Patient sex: F
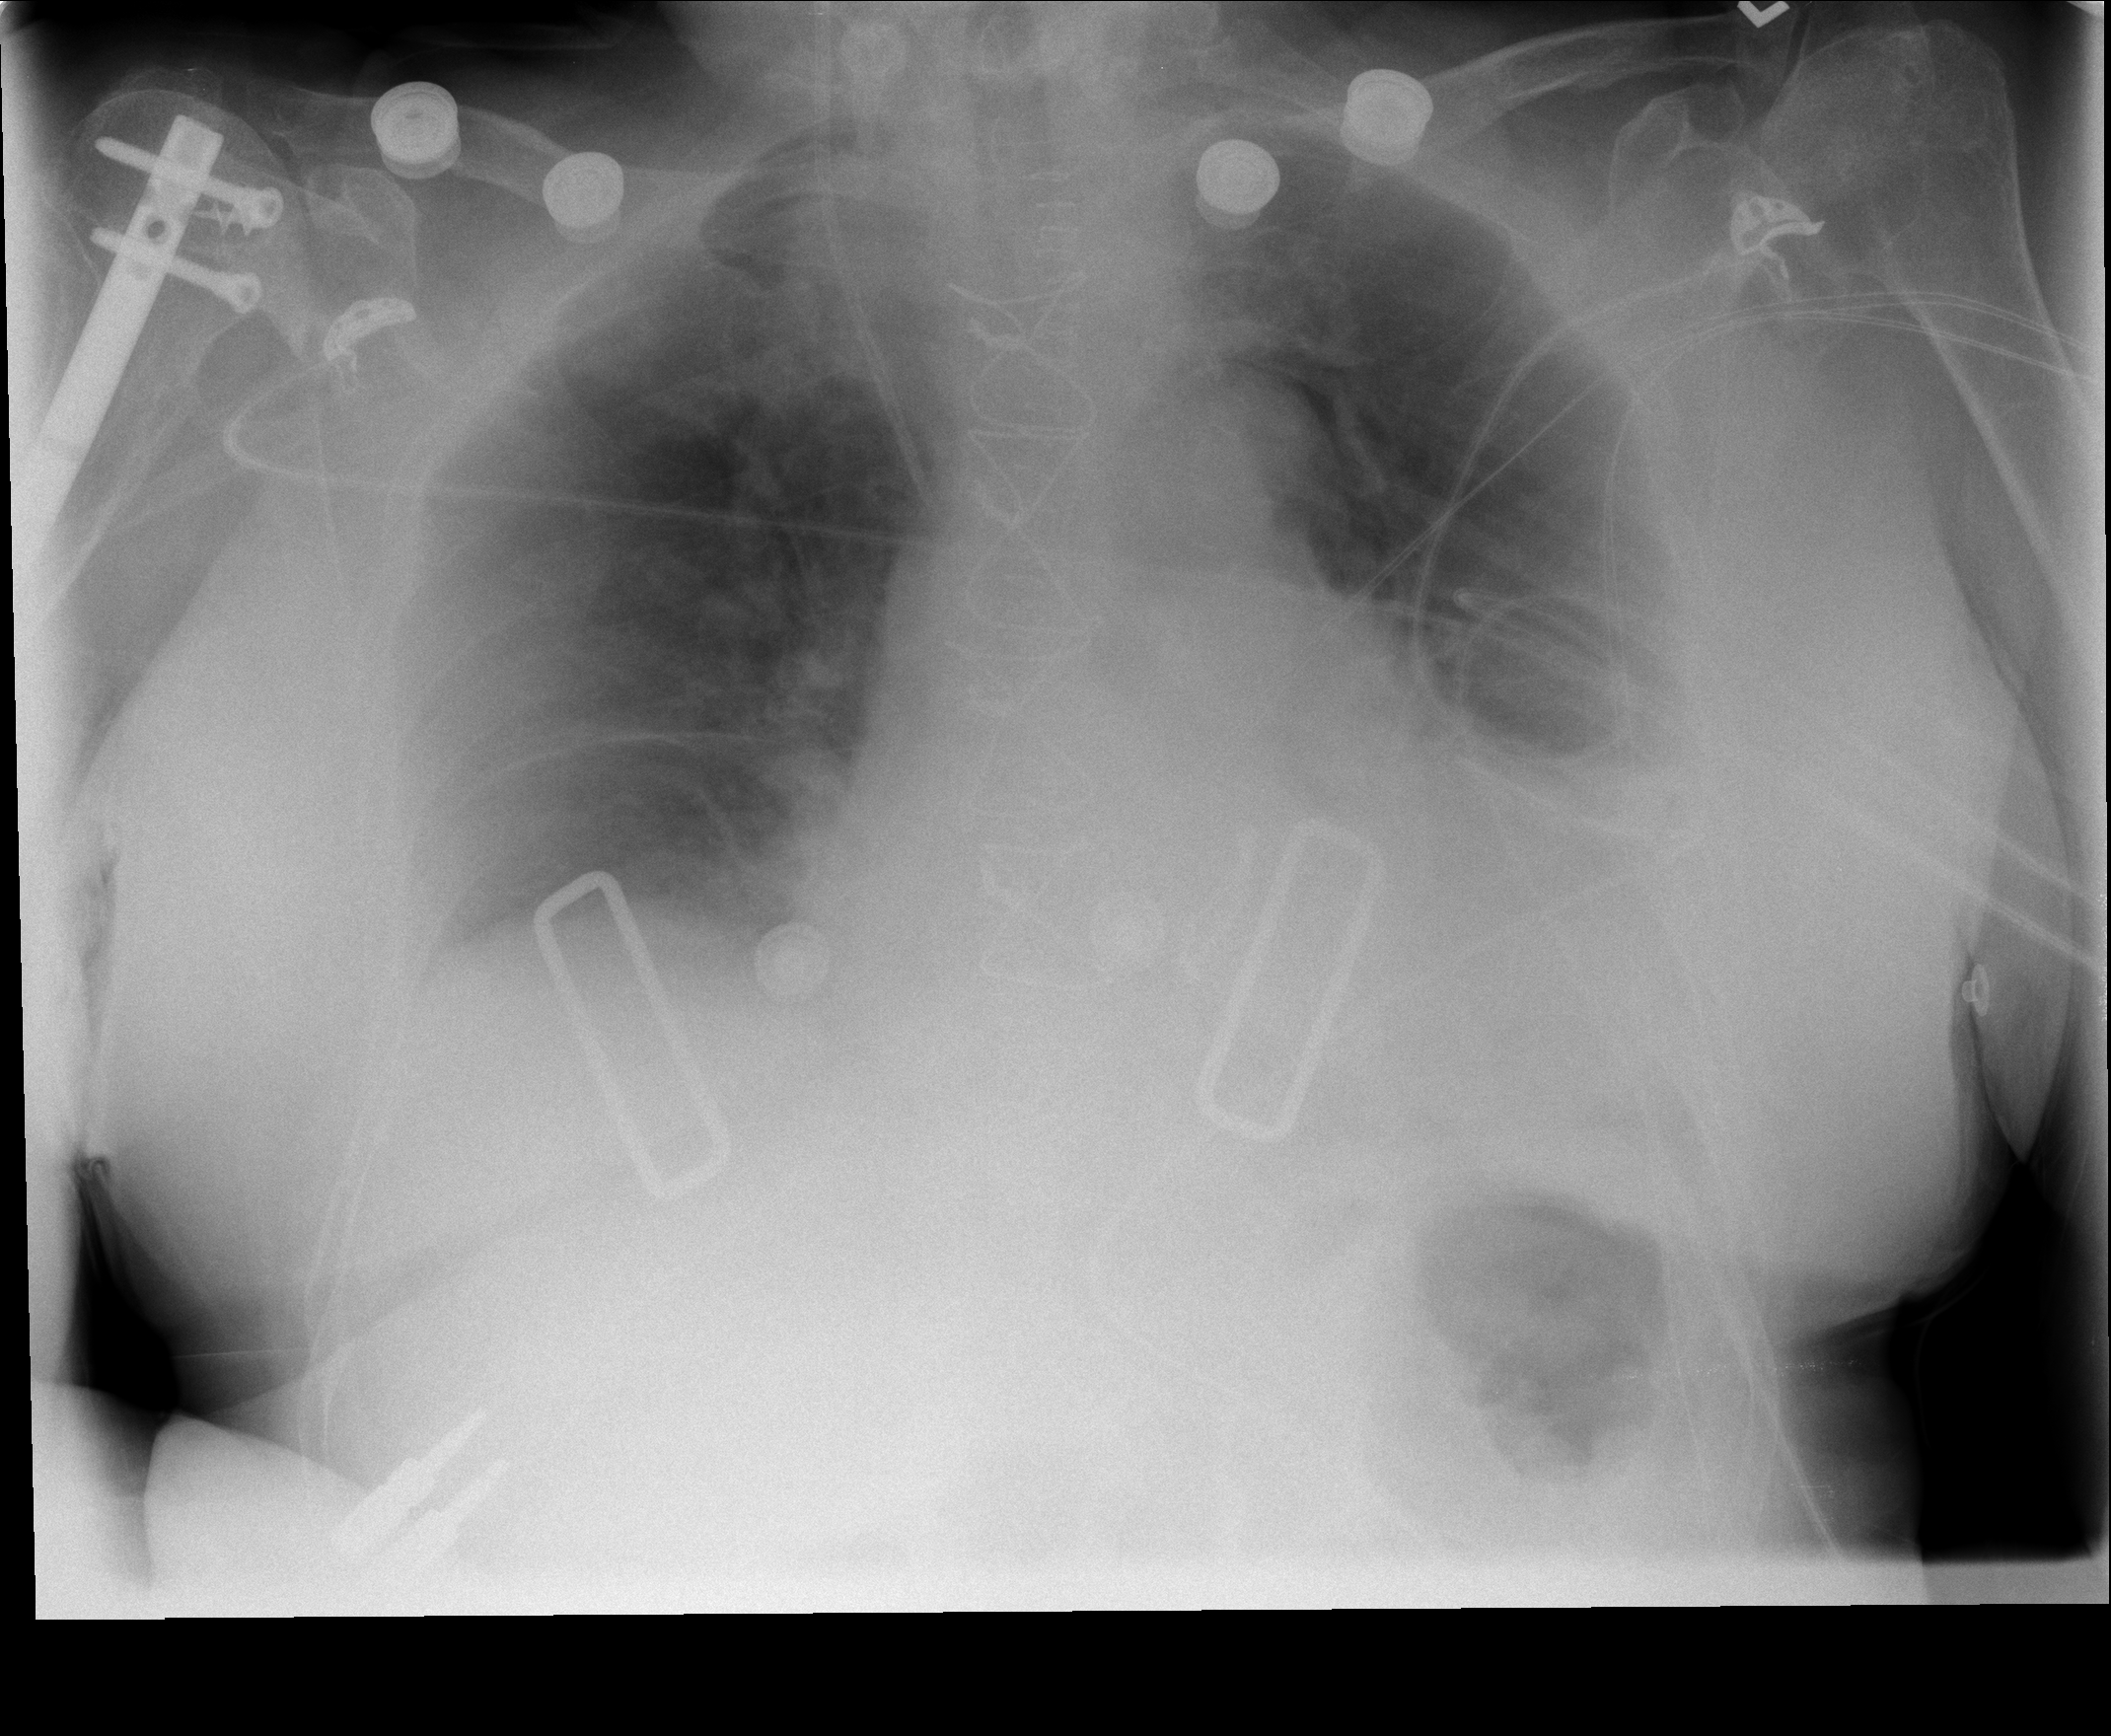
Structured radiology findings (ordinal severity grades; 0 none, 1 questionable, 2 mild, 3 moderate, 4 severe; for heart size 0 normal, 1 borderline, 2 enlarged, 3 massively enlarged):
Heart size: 2
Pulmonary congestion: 0
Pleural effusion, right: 0
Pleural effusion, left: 2
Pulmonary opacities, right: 0
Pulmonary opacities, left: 0
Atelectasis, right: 0
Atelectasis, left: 2